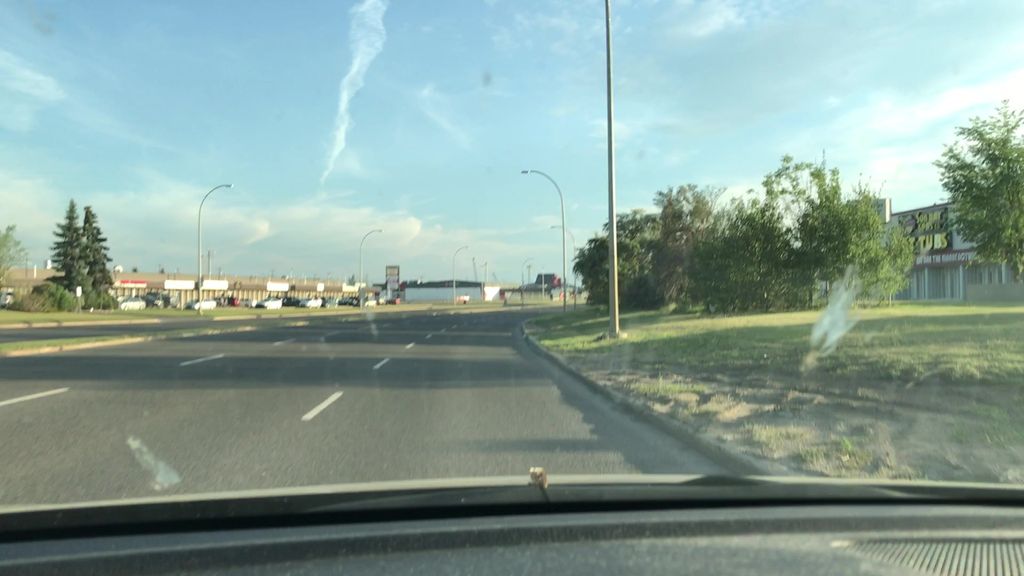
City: edmonton